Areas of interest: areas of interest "Sport and cultural"
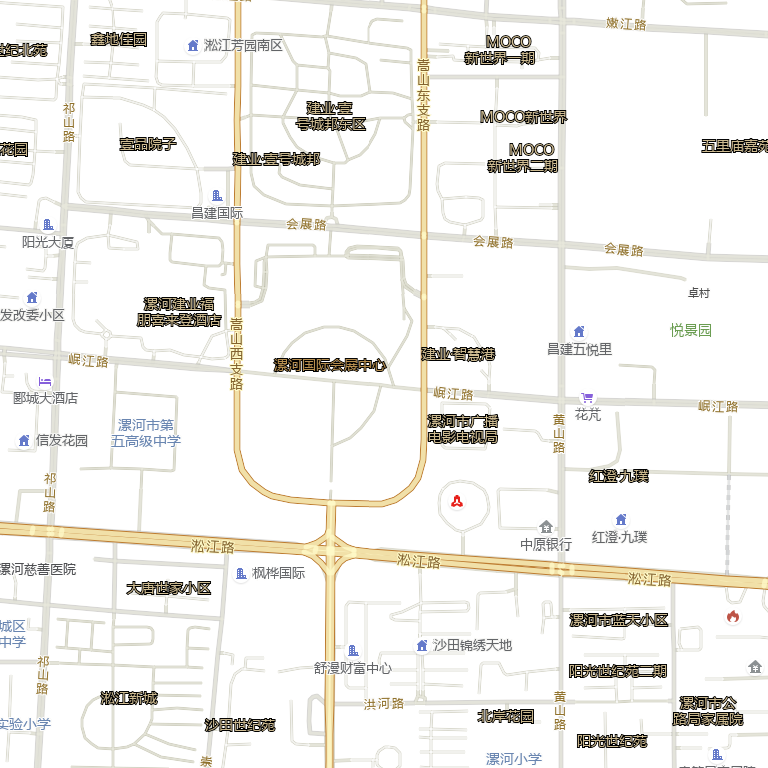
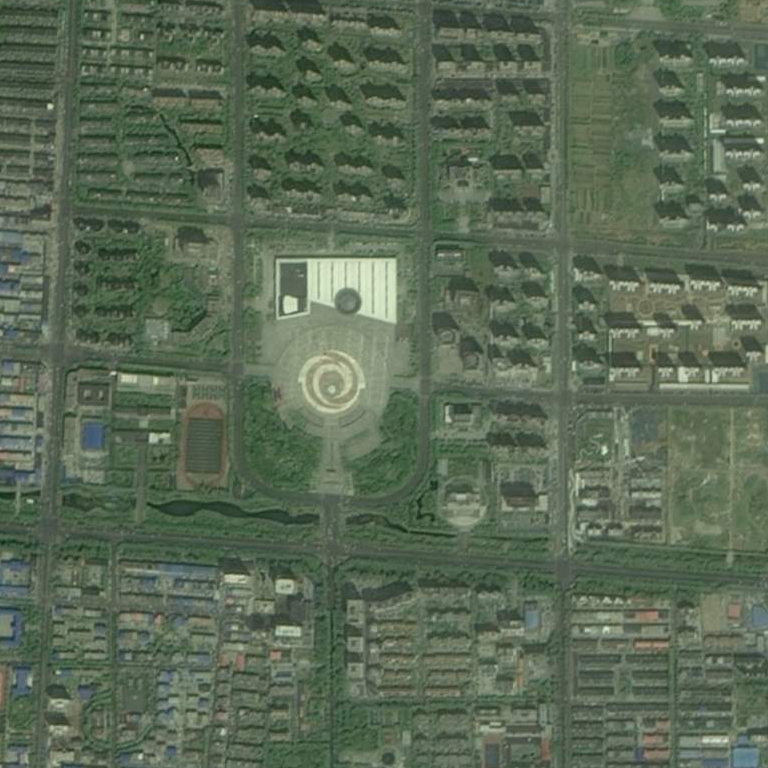